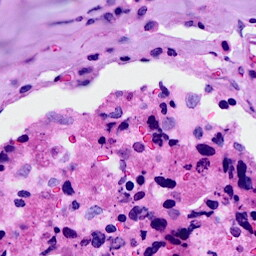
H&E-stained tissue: Breast